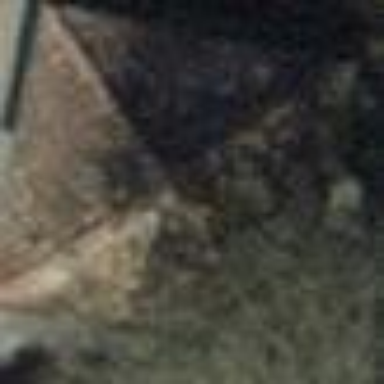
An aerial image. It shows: Hut.